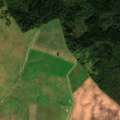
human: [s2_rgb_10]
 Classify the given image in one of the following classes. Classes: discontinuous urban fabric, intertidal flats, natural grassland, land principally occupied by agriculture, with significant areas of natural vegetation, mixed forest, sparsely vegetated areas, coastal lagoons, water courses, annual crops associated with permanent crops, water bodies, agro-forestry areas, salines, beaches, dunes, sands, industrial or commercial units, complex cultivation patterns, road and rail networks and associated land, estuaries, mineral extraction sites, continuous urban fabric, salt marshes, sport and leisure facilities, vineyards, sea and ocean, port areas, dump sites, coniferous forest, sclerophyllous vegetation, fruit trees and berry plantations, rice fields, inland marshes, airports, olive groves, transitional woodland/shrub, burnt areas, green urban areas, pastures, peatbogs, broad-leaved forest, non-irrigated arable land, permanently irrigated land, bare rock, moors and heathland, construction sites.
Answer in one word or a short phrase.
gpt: non-irrigated arable land, broad-leaved forest, coniferous forest, mixed forest